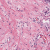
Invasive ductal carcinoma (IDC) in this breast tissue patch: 1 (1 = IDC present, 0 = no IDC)